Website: walmart
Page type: gifting
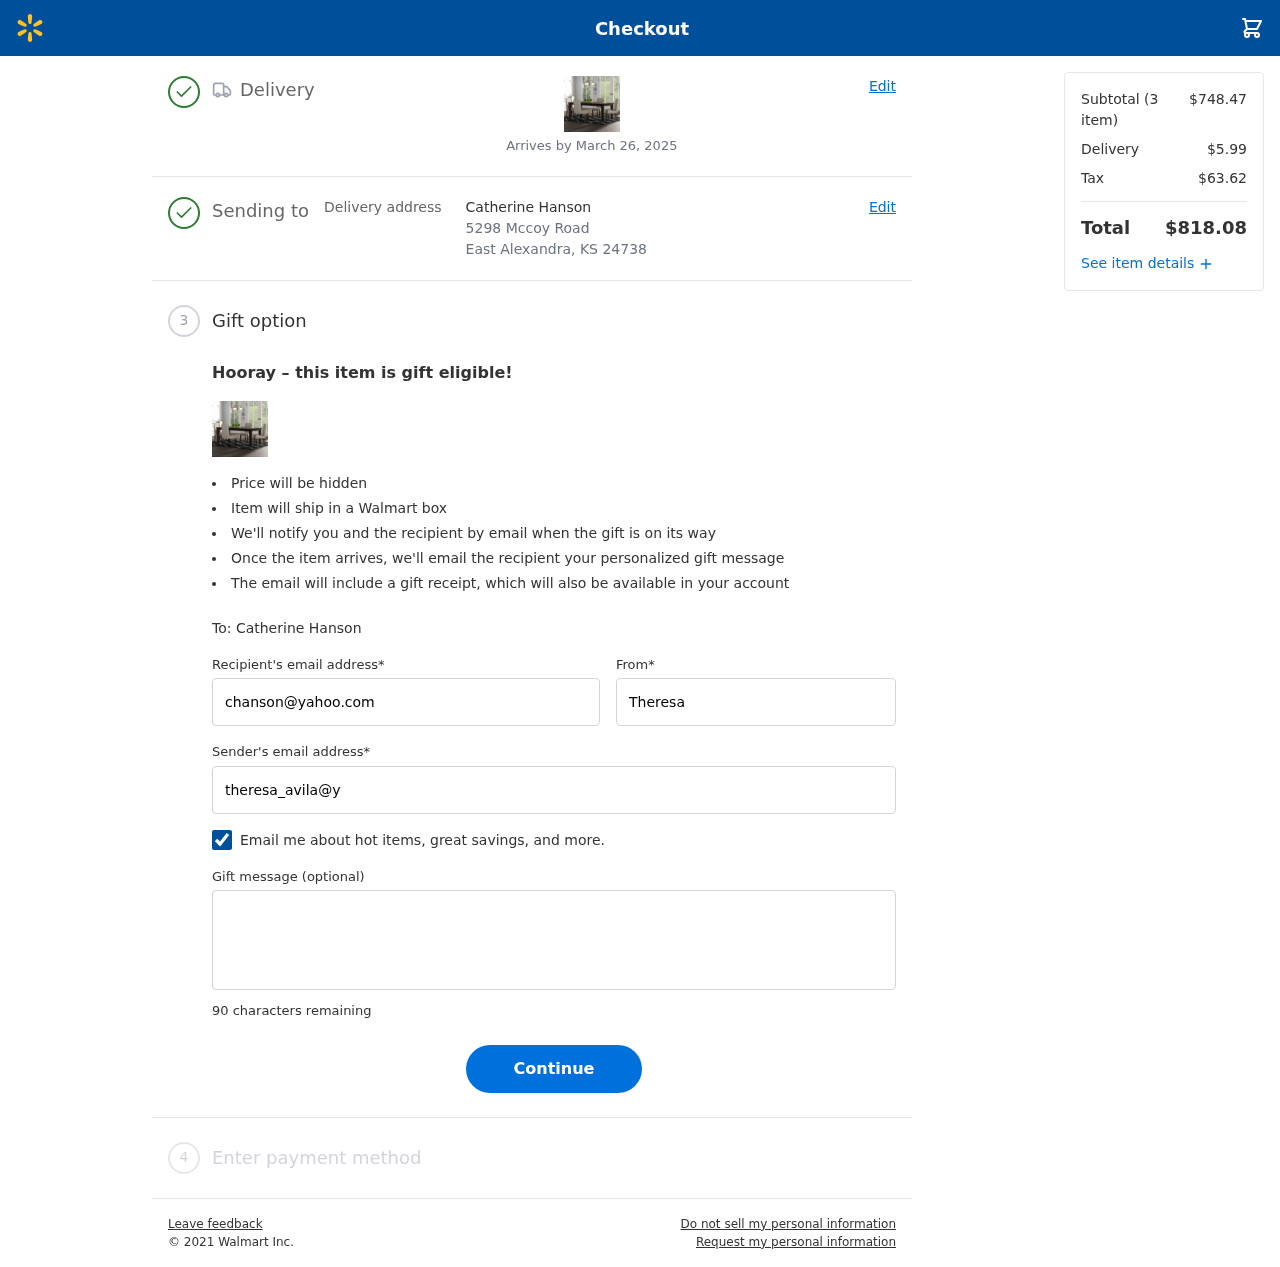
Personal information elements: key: PII_CITY_STATE_ZIP
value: East Alexandra, KS 24738
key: PII_EMAIL
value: theresa_avila@yahoo.com
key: PII_FIRSTNAME
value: Theresa
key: PII_GIFT_EMAIL
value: chanson@yahoo.com
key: PII_GIFT_FULLNAME
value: Catherine Hanson
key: PII_GIFT_MESSAGE
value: Happy Housewarming, Catherine! I thought this beautiful rug would add the perfect touch to your new space and make it feel even more like home. Can’t wait to see how it brightens up your living room!

Theresa
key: PII_STREET
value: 5298 Mccoy Road
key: PII_GIFT_FIRSTNAME
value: Catherine
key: PII_GIFT_LASTNAME
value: Hanson
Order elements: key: ORDER_DELIVERY_DATE
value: Arrives by March 26, 2025
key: ORDER_NUM_ITEMS
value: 3
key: ORDER_SUBTOTAL
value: $748.47
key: ORDER_SHIPPING_COST
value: $5.99
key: ORDER_TAX
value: $63.62
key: ORDER_TOTAL
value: $818.08